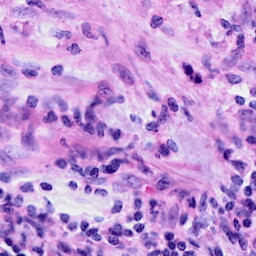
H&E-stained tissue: Cervix